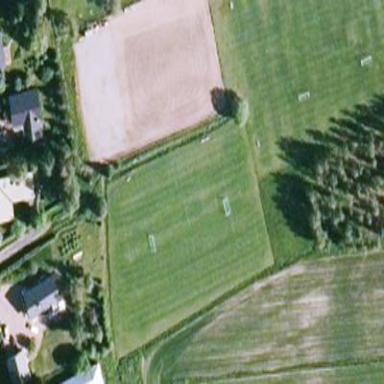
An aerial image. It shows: Fenced pitch used for dog training and dog agility activities.